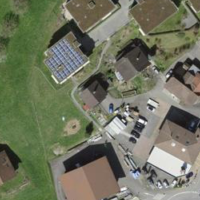
EUNIS habitat code: 54
Species observed at this site:
Hippocrepis emerus